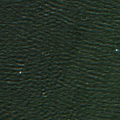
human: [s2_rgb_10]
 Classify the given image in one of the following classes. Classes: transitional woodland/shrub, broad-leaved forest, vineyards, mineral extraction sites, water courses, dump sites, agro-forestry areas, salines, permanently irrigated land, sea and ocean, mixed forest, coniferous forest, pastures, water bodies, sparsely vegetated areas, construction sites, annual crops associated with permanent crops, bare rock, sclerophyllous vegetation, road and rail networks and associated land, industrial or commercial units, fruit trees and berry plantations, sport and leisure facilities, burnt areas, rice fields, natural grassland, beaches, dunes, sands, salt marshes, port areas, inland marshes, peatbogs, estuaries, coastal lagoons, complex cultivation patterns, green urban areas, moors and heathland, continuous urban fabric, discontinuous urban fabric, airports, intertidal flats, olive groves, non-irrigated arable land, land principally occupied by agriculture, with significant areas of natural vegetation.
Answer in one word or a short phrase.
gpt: sea and ocean